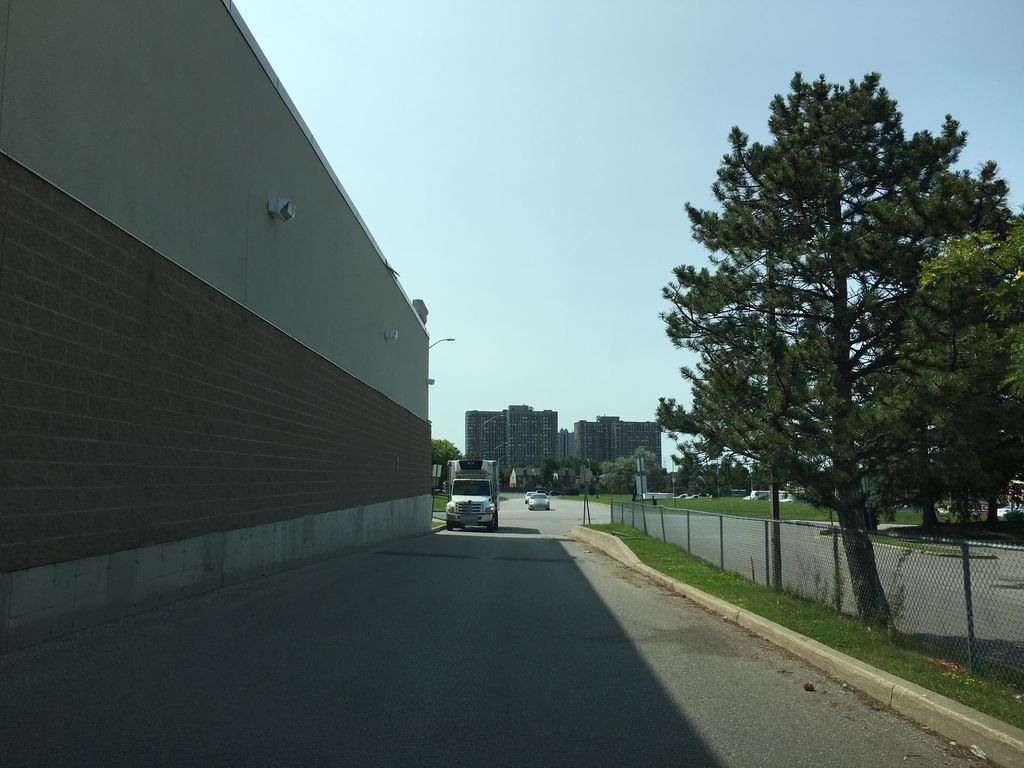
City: toronto